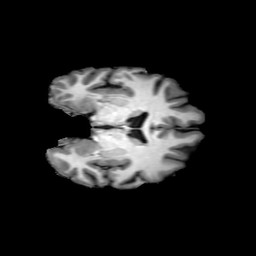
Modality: T1w
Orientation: coronal
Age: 31
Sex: male
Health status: healthy